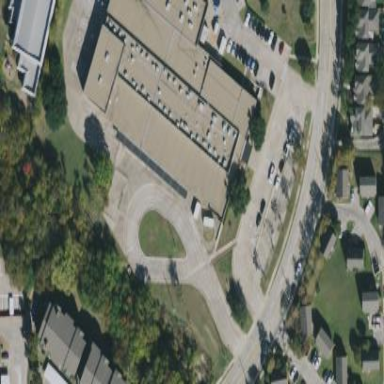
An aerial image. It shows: School building.